Question: In my little app there's a button that once getting clicked, the fifth item in the listview getting selected.
the problem is that its out of the listview scope and I would like the vertical scroll bar to slide down to the so I can see the selected item.
How can I do that ?

XAML:
'''
<StackPanel>
<Button Click="Button_Click">Find number 5</Button>
<ListView x:Name="lst" ScrollViewer.VerticalScrollBarVisibility="Visible" Height="50">
<ListView.Items>
<ListViewItem>1</ListViewItem>
<ListViewItem>2</ListViewItem>
<ListViewItem>3</ListViewItem>
<ListViewItem>4</ListViewItem>
<ListViewItem>5</ListViewItem>
<ListViewItem>6</ListViewItem>
<ListViewItem>7</ListViewItem>
</ListView.Items>
</ListView>
</StackPanel>
'''
C# code:
'''
public partial class Window2 : Window
{
public Window2()
{
InitializeComponent();
}
private void Button_Click(object sender, RoutedEventArgs e)
{
((ListViewItem)lst.Items[4]).IsSelected = true;
}
}
'''
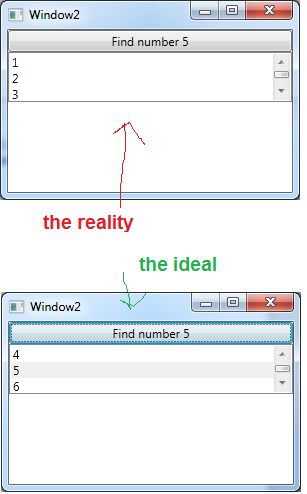
Answer: Use ListView.ScrollIntoView to achieve what you want:
'''
lst.ScrollIntoView(lst.SelectedItem);
'''